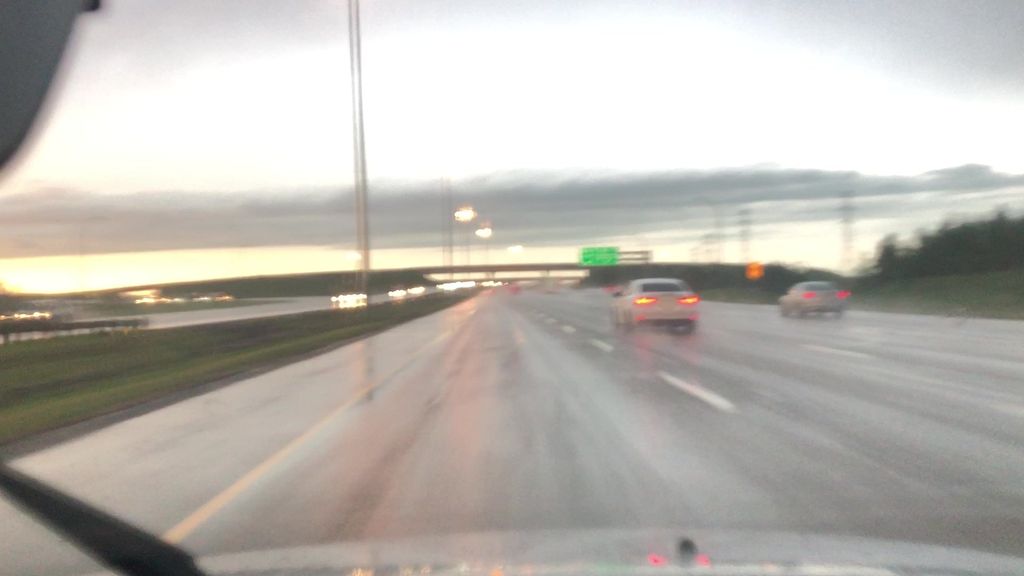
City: edmonton